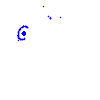
Particle: kaon